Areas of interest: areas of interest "Business Office Building"
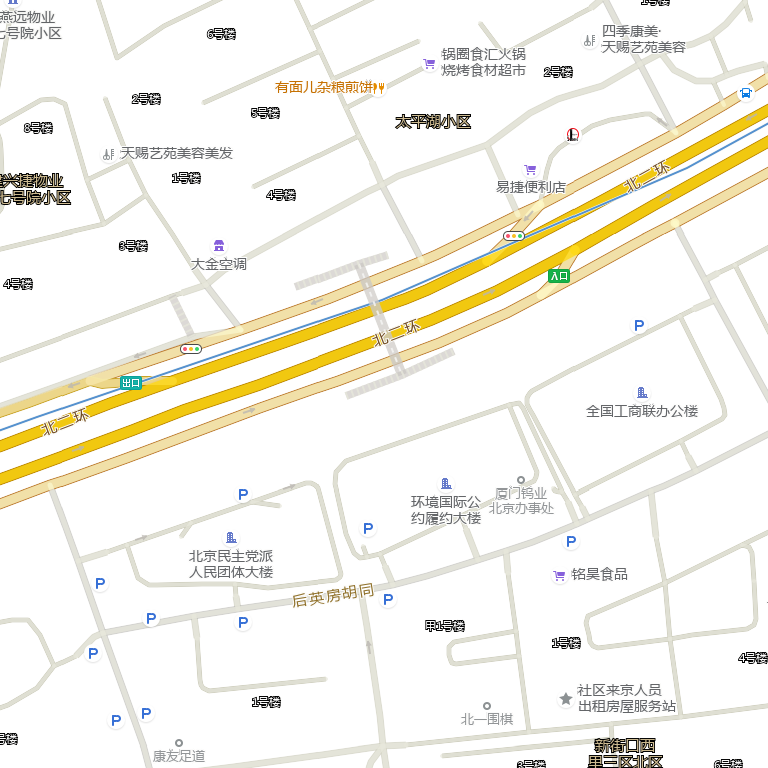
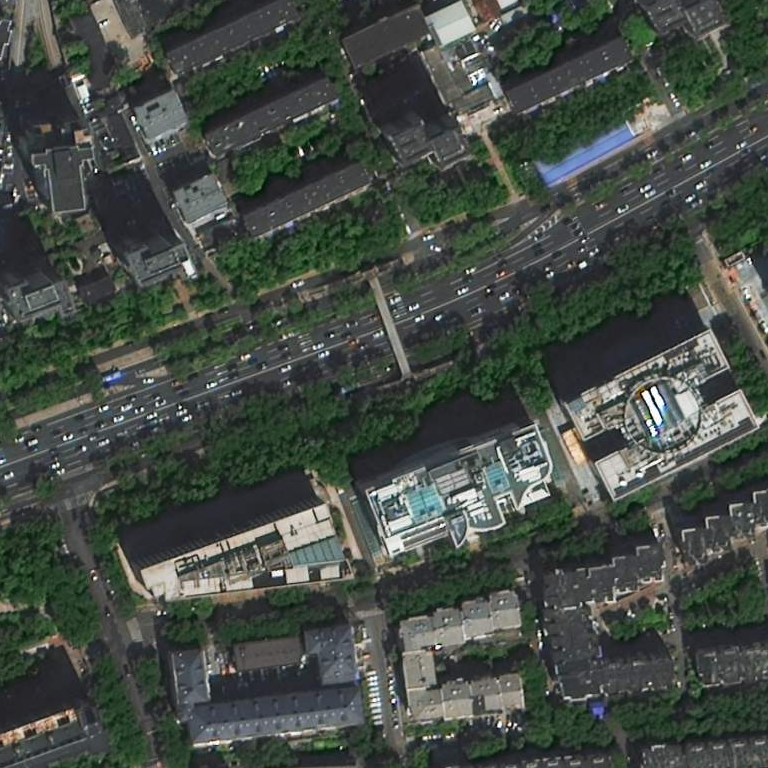